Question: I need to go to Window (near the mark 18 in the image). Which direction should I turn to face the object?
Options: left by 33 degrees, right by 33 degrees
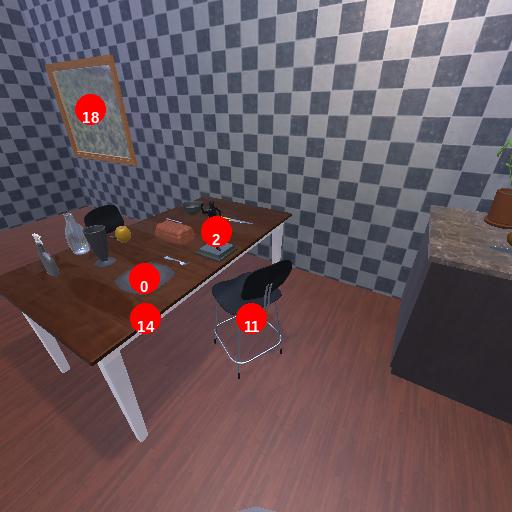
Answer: left by 33 degrees